Field crop: maize
Growth stage: 1
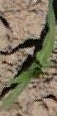
Species: maize